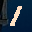
Label: 1